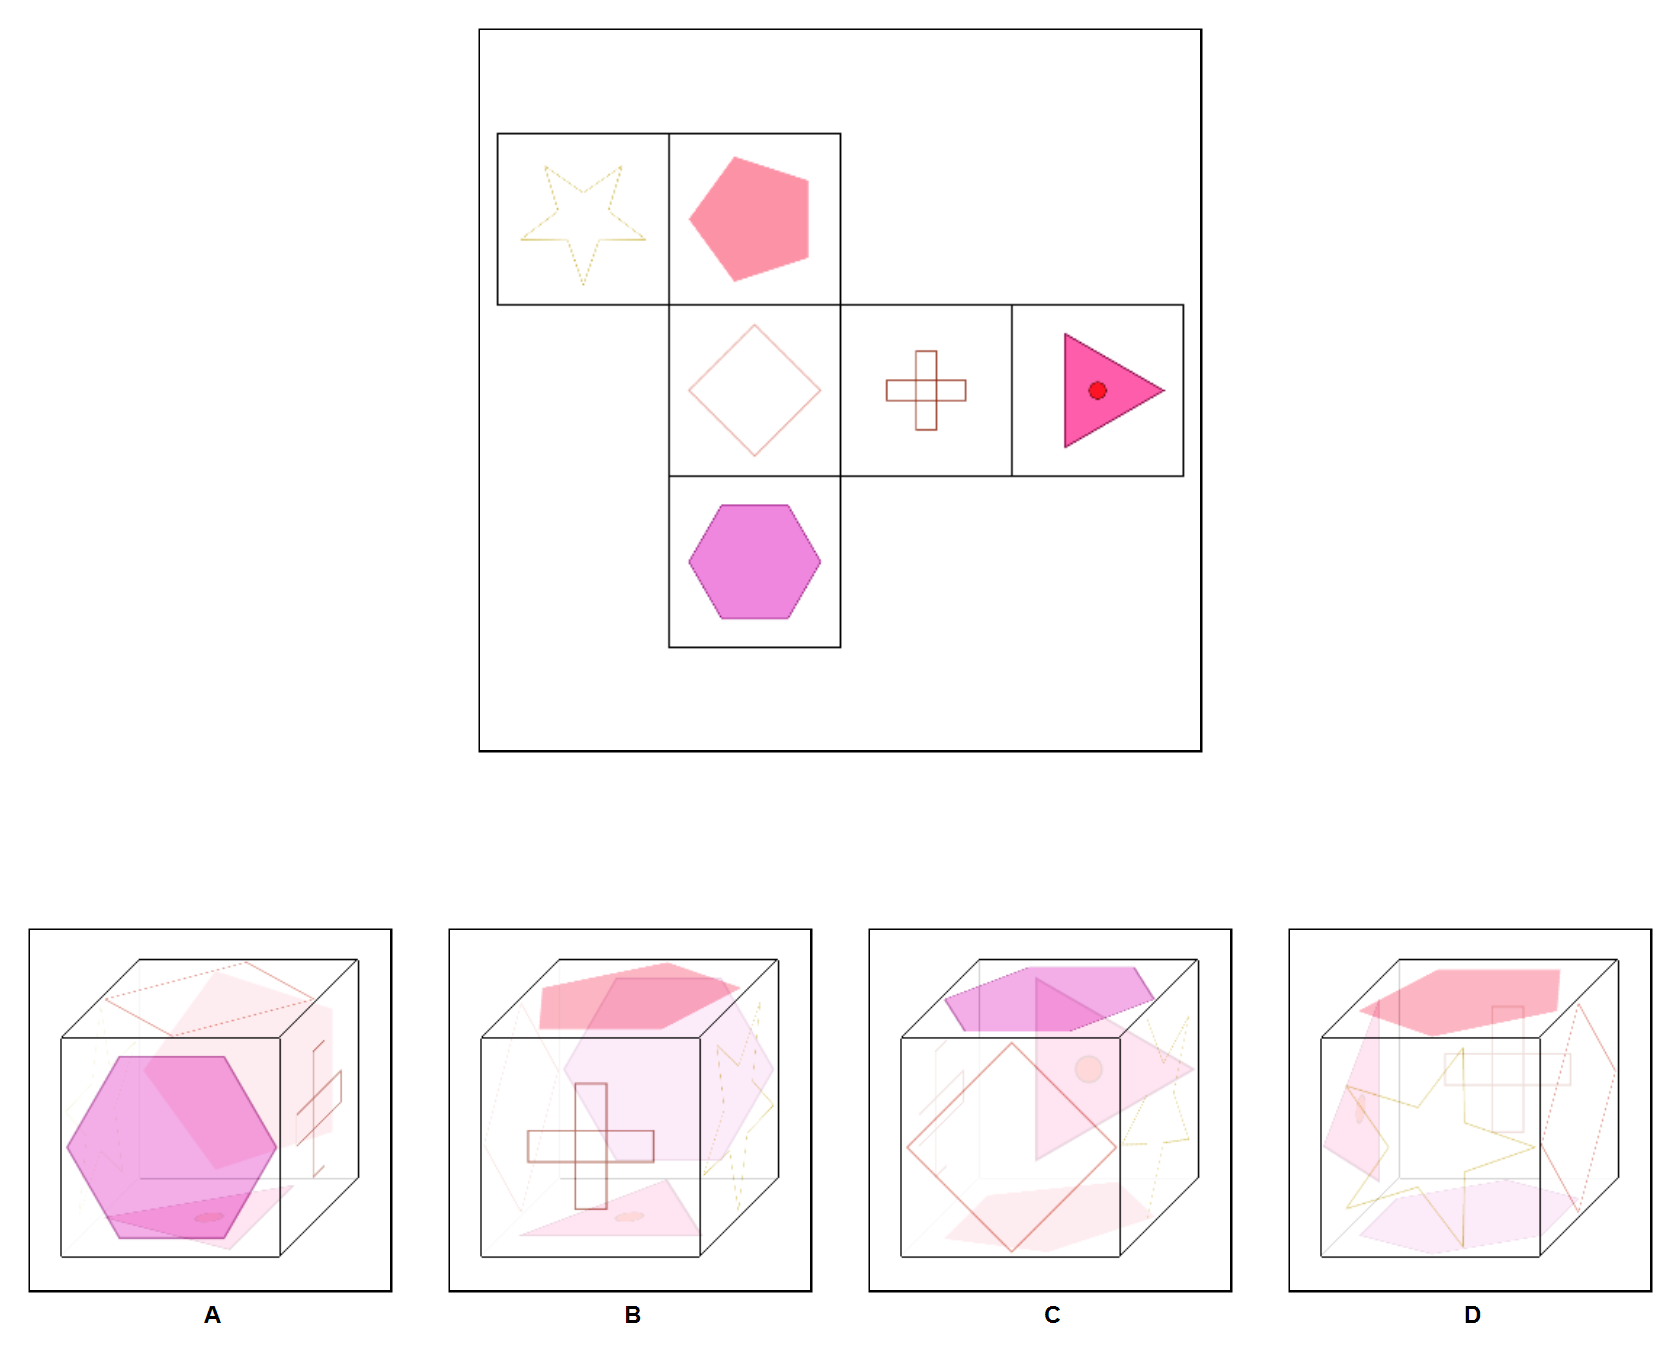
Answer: B